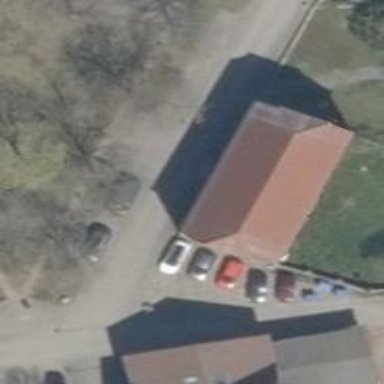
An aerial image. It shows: Driving school.